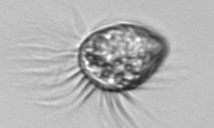
Label: Strombidium_morphotype1